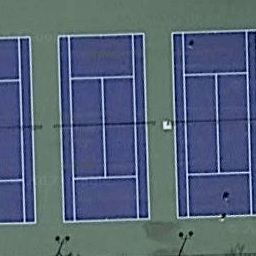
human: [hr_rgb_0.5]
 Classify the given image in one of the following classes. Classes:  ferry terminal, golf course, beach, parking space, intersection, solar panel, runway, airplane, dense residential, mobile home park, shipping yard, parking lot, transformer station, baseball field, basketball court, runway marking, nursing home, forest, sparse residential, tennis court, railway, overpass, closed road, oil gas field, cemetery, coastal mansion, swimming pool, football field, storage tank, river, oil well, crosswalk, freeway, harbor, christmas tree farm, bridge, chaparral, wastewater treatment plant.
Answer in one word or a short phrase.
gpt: tennis court